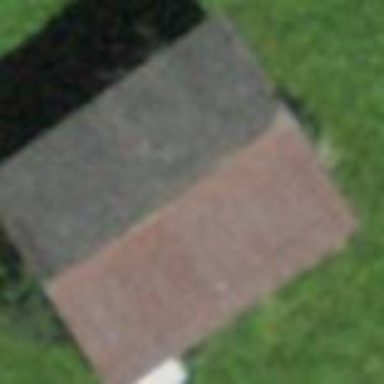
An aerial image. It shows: Barn.